Question: I am displaying a loop of items from a list in controller using ng-repeat directive. They are just the regular todo items with a minimize button. So, what I am doing to minimize the items is by setting up ng-hide to true on click of minimize button for those particular elements. Code is as below.
'''
<div ng-repeat="note in notesList">
<div class="col-md-3 single-note" style="margin:5px" ng-hide="note.minimize">
<div class="note-title" style="margin-left: 30px">
<i class="fa fa-2x fa-paperclip" style="position:absolute; left:5px; top:5px"></i>
<b ng-bind="note.title"></b>
</div>
<div class="description" style="margin-left: 30px; text-align: justify" ng-bind="note.description"></div>
<div class="note-footer" style="margin-left: 30px; margin-bottom: 2px">
<span>
<img ng-src="{{ note.priority == 'imp' && 'img/imp.png' || ( note.priority == 'trivial' && 'img/trivial.png' || 'img/critical.png' )}}" /><!--<i class="fa fa-2x fa-dot-circle-o"></i>--></span>
<div class="pull-right">
<button class="btn btn-sm btn-default minimize" style="border-radius: 100%" ng-click="note.minimize=true"><i class="fa fa-minus"></i></button>
<button class="btn btn-sm btn-default" style="border-radius: 100%" data-toggle='modal' data-target='#editNoteModal' ng-click="editNote(note.id)"><i class="fa fa-pencil"></i></button>
<button class="btn btn-sm btn-default" style="border-radius: 100%" ng-click="removeNote(note.id)"><i class="fa fa-trash-o"></i></button>
</div>
</span>
</div>
</div>
</div>
'''
Here is how it looks like

I have shown the list in right panel using another ng-repeat where I am just showing titles of notes and a button to maximize if they are hidden (constraint is I cannot have both left and right panels in single ng-repeat). Now the problem is whenever I click minimize button, that particular item hides, But I am now unable to display it again using maximize button in right panel.
I tried creating a function in controller for ng-click of minimize button which will return true if current state of item is 'not hidden' and I have passed a variable to the same function via ng-click of maximize button setting it up as false for ng-hide. But it's not working.
I am fed up now. If you guys got the purpose, please help me achieving the same. :(
Edit: Here is right panel code
'''
<!--Right Panel (TAKEN FIRST AND PULLED TO RIGHT IN ORDER TO MAINTAIN UPPER POSITOIN IN MOBILE RESPONSIVENESS)-->
<div class="col-md-3 right-panel pull-right">
<div id="critical-notes-bunch">
<br/>
<div class="alert alert-danger"><i class="fa fa-dot-circle-o"></i> Critical Notes</div>
<ul style="margin-left: -35px; margin-top: -10px; margin-bottom: 20px;">
<li ng-repeat="miniNote in notesList">
<a ng-click="mininote.minimize=false" style="cursor: pointer"><i class="fa fa-folder-open-o"></i></a> <span ng-bind="miniNote.title"></span><a href="" class="pull-right">&times;</a>
</li>
<a style="color: gray"><i class="fa fa-2x fa-ellipsis-h"></i> <i class="fa fa-2x fa-ellipsis-h"></i></a>
</ul>
</div>
<div id="critical-notes-bunch">
<div class="alert alert-warning"><i class="fa fa-dot-circle-o"></i> Important Notes</div>
<ul style="margin-left: -35px; margin-top: -10px; margin-bottom: 20px;">
<li ng-repeat="miniNote in notesList">
<a ng-click="mininote.minimize=false" style="cursor: pointer"><i class="fa fa-folder-open-o"></i></a> <span ng-bind="miniNote.title"></span><a href="" class="pull-right">&times;</a>
</li>
<a style="color: gray"><i class="fa fa-2x fa-ellipsis-h"></i> <i class="fa fa-2x fa-ellipsis-h"></i></a>
</ul>
</div>
<div id="critical-notes-bunch">
<div class="alert alert-success"><i class="fa fa-dot-circle-o"></i> Trivial Notes</div>
<ul style="margin-left: -35px; margin-top: -10px; margin-bottom: 20px;">
<li ng-repeat="miniNote in notesList">
<a ng-click="mininote.minimize=false" style="cursor: pointer"><i class="fa fa-folder-open-o"></i></a> <span ng-bind="miniNote.title"></span><a href="" class="pull-right">&times;</a>
</li>
<a style="color: gray"><i class="fa fa-2x fa-ellipsis-h"></i> <i class="fa fa-2x fa-ellipsis-h"></i></a>
</ul>
</div>
</div>
<!--/Right Panel-->
'''
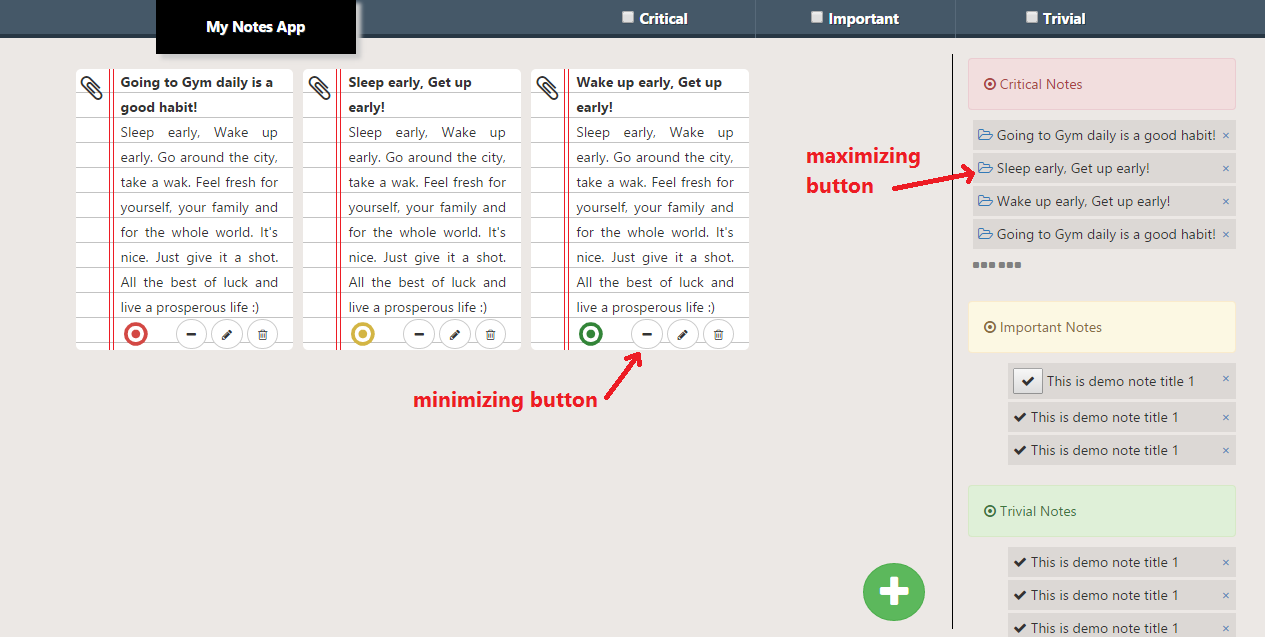
Answer: In your right panel you interator is called 'miniNode', but in 'ng-click' you reference 'mininode.minimize'.
Changing either 'miniNode' to 'mininode' or vice versa should fix your problem.